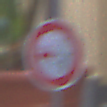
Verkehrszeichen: VerbotUeberholenEinspurigeFahrzeuge
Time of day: MorningAfternoon
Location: Outdoor (Urban)
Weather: PartlyCloudy
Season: NotSpecified
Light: Natural